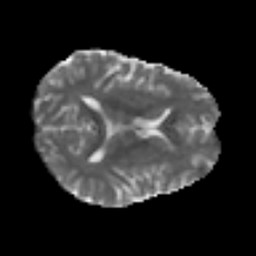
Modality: MD
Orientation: axial
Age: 36
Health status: ill
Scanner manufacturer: philips
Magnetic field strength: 3 T
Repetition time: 9 s
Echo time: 0.127 s